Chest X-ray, AP view. Patient: 33 years old, sex M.
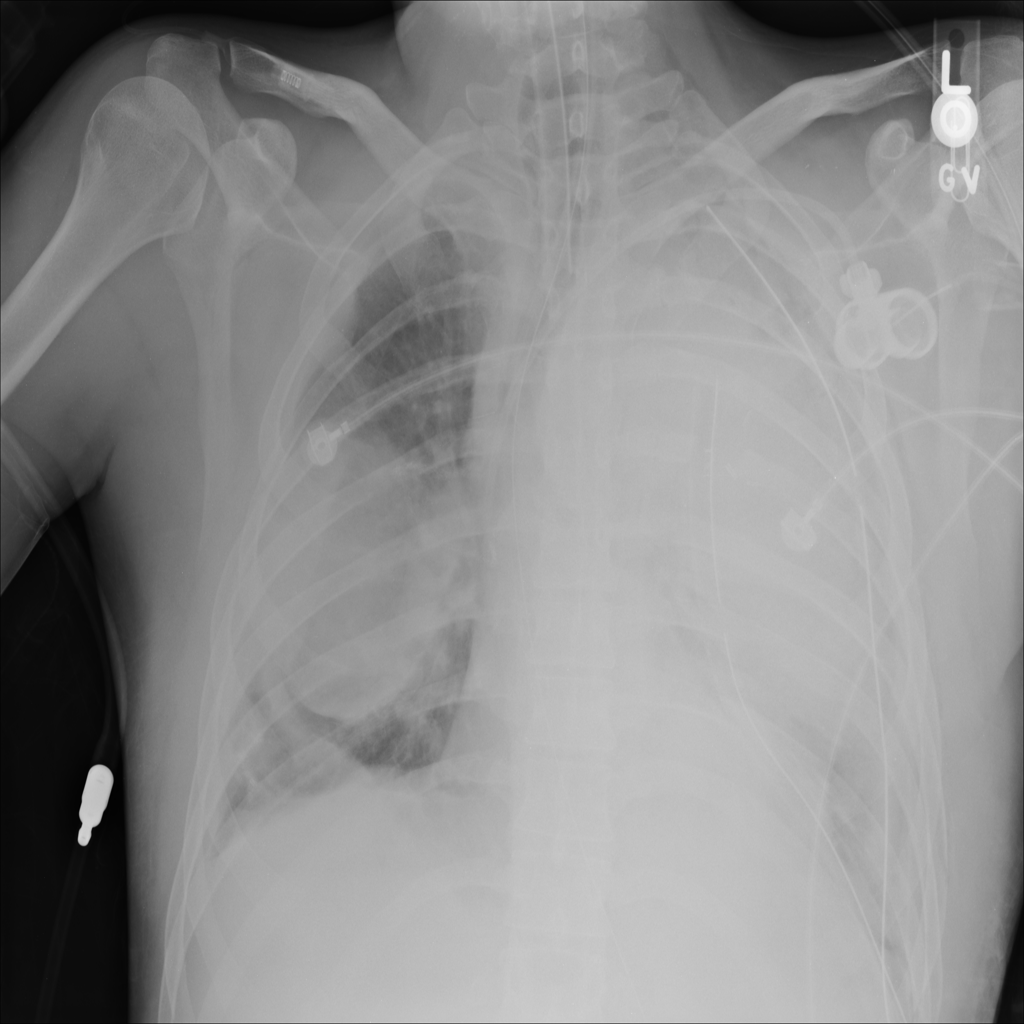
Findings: No Finding